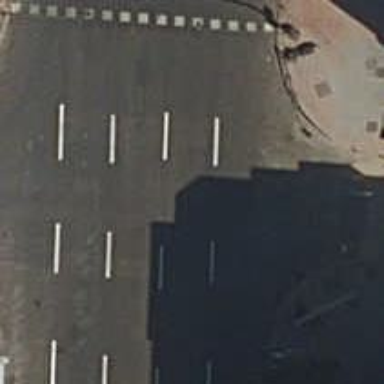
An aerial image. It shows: Road with traffic signals.